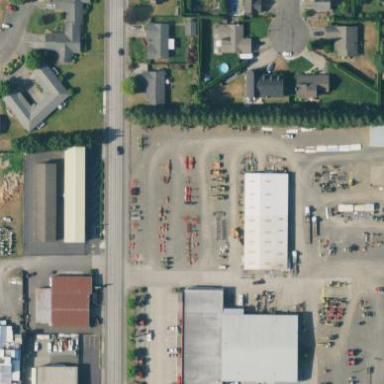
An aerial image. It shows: Industrial area.